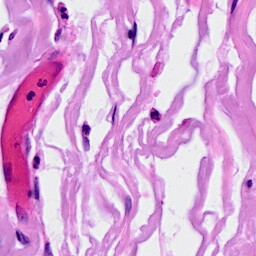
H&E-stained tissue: Breast